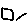
Label: square